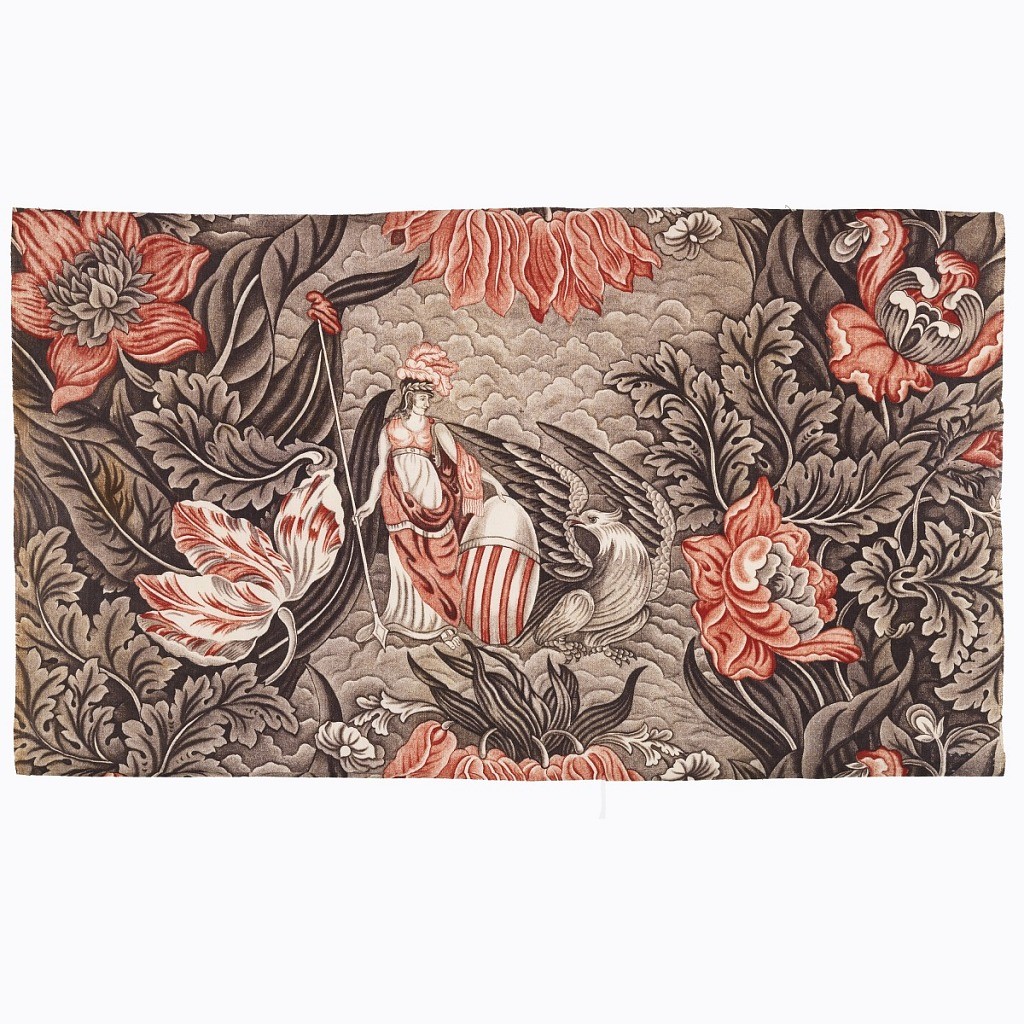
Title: Textile
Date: ca. 1875
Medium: cotton Technique: block and roller printed on plain weave
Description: Liberty with shield and spear topped by Liberty cap, appears beside a huge eagle crouching with spread wings. Background of clouds or waves. Heavy foliage at sides and large flowers in strong shades of rose. Leaves and clouds are gray.